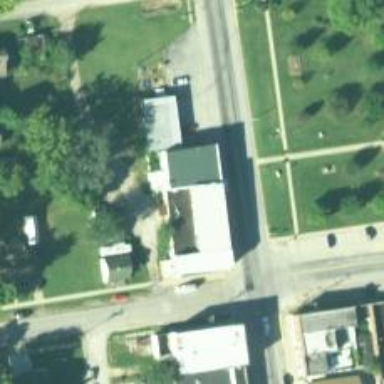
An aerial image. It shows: Post office.